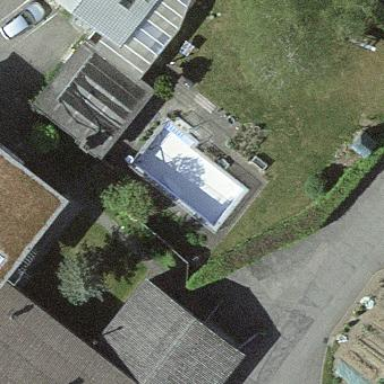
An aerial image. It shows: Swimming pool located in leisure land.